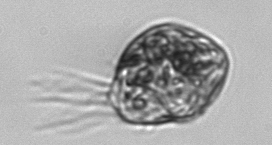
Label: Strombidium_morphotype1